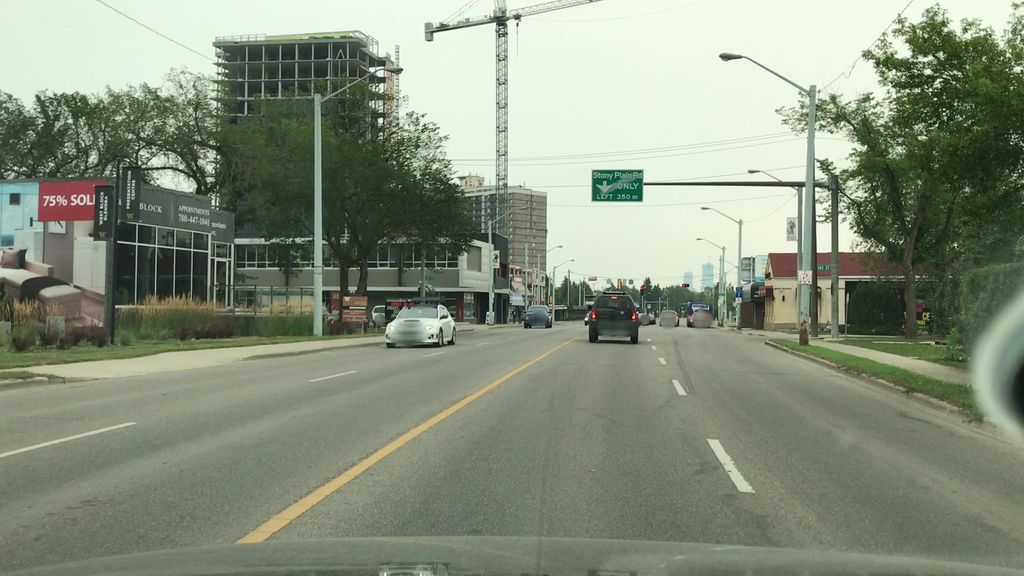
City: edmonton